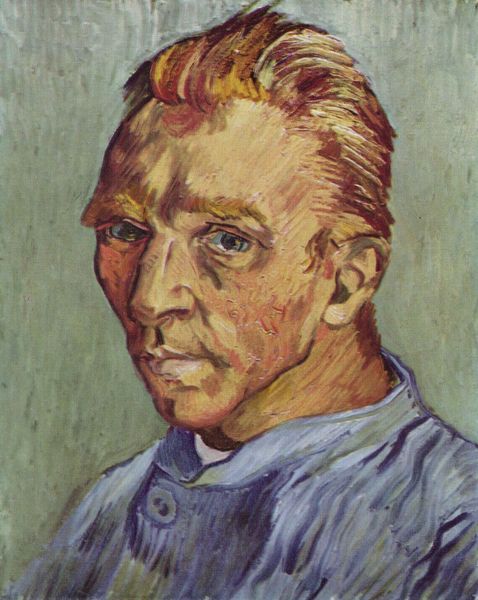
Titel: Selbstporträt
Künstler: Vincent van Gogh
Institution: Privatsammlung
Schlagwörter: blau, gemälde, mann, schatten, weiß, gelb, grün, impressionismus, ocker, braun, frankreich, frisur, grau, haar, hell, hintergrund, licht, mund, nase, ohr, orange, profil, schwarz, stirn, zimmer, blick, rot, beige, expressionismus, flächig, hochformat, malerei, bart, blond, hemd, jacke, jung, wand, augen, falten, gesicht, kragen, mensch, trauer, bildnis, hals, portrait, porträt, öl, pastos, auge, haare, kutte, mantel, innen, augenbrauen, blaue augen, kinn, knopf, lippe, lippen, ohren, rosa, rouge, schultern, traurig, wangen, fischer, backen, farbe, hellgrün, lila, linien, van gogh, nacken, ölgemälde, duktus, ernst, brauen, büste, pupillen, vert, starr, maler, wange, augenbraue, dreiviertelprofil, selbstporträt, ohrläppchen, striche, rothaarig, unterhemd, gogh, stich, künstler, dreiviertel, seite, selbstbildnis, kittel, stehkragen, kunst, nasenloch, vincent van gogh, schläfe, selbstportrait, wangenknochen, dunke, halbprofil, rotbraun, müde, entschlossen, backe, pinselstriche, müdigkeit, künstlerporträt, nasenflügel, vincent, genie, bleu, gel, trist, van, furche, hend, autoportrait, depression, zurückgekämmt, stumm, wirres haar, komma, zornesfalte, selbstpotrait, nackenhaar, lcihts, wangenjoch